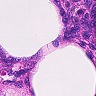
Metastatic tissue present: no